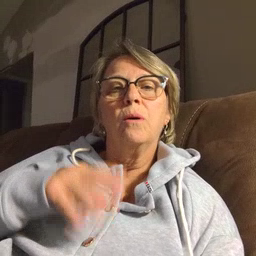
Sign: chair